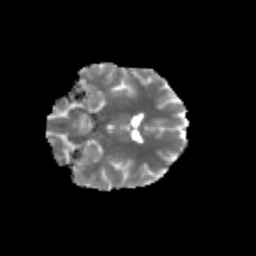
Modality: MD
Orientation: coronal
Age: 28
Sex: female
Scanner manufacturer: siemens
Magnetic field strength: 3 T
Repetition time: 3.5 s
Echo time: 0.125 s